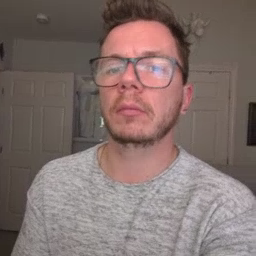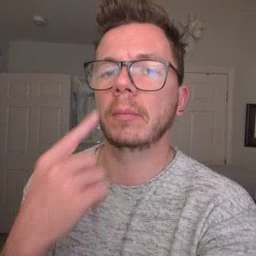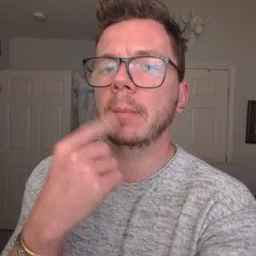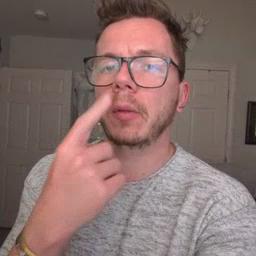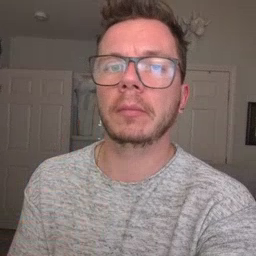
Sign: mouth